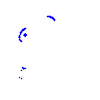
Particle: proton